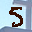
Label: 5